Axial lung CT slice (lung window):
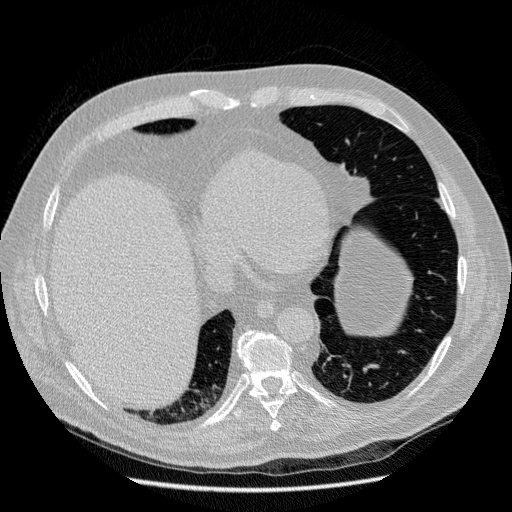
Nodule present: no